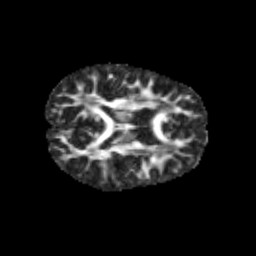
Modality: FA
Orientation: axial
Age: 11
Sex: female
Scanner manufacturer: siemens
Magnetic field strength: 3 T
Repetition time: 3.8 s
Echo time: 0.07 s